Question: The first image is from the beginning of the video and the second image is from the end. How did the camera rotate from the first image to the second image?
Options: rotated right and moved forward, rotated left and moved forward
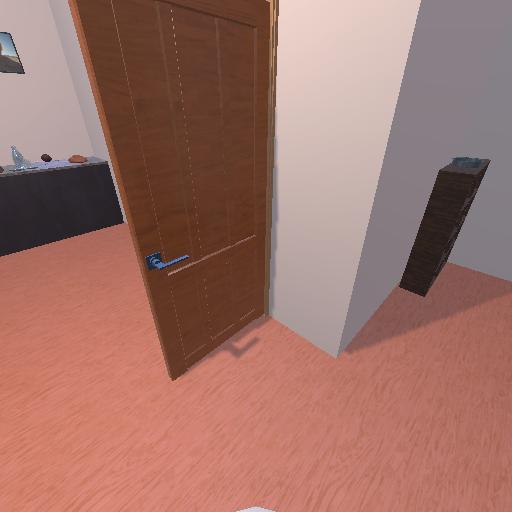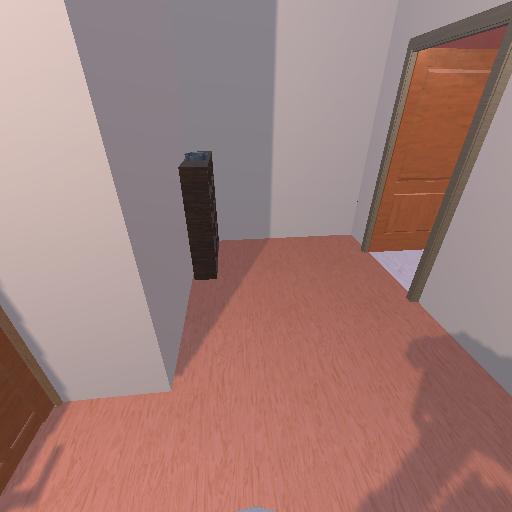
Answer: rotated right and moved forward